Current action and preconditions to check: trajectory_clear

Your task: For each precondition in the list above, predict whether it will hold at this action.

Consider the current scene as observed from the mobile robot's camera, and analyze the predicted future states of all dynamic agents (e.g., people, animals, vehicles, or any moving entities) within the NEXT SECOND.

IMPORTANT: Only answer "very likely" if you are absolutely certain—based on strong, clear evidence—that a dynamic agent will violate the precondition in the predicted future state. Do NOT answer "very likely" for unlikely, ambiguous, or low-probability risks.

Ask yourself for each precondition: Is there a high probability, with clear and convincing evidence, that the predicted future states of any dynamic agent will interfere with the predicted future state of the currently executing action within the NEXT SECOND, causing that precondition to fail?

Assess the risk level based on these predictions. Use "likely" or "very likely" if motions create a clear risk of interference.

Use "neutral" or "improbable" if agents are nearby but their predicted paths are clearly diverging or non-conflicting.

Failure Risk Categories: "very improbable", "improbable", "neutral", "likely", "very likely"

Answer Format: Output ONLY the probability_of_failure value from these categories: "very improbable", "improbable", "neutral", "likely", "very likely"

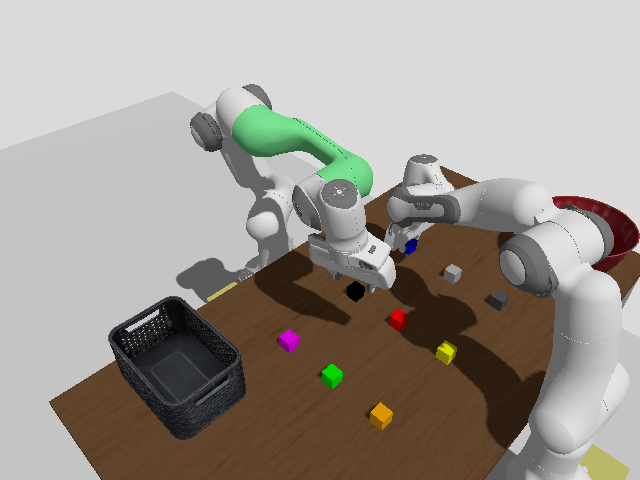

Answer: very improbable